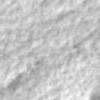
Label: no_change